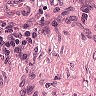
Metastatic tissue present: no